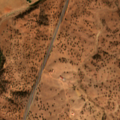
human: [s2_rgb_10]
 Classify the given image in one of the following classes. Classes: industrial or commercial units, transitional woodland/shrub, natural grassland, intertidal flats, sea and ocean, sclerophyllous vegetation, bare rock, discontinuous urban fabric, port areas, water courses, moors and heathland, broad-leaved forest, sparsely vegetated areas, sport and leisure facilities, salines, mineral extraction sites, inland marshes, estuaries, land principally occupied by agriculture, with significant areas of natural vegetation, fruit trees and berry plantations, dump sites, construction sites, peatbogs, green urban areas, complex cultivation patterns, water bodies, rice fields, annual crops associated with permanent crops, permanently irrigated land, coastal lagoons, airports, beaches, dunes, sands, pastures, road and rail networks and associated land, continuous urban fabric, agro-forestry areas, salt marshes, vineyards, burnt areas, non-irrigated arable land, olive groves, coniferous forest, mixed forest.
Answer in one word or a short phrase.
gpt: non-irrigated arable land, agro-forestry areas